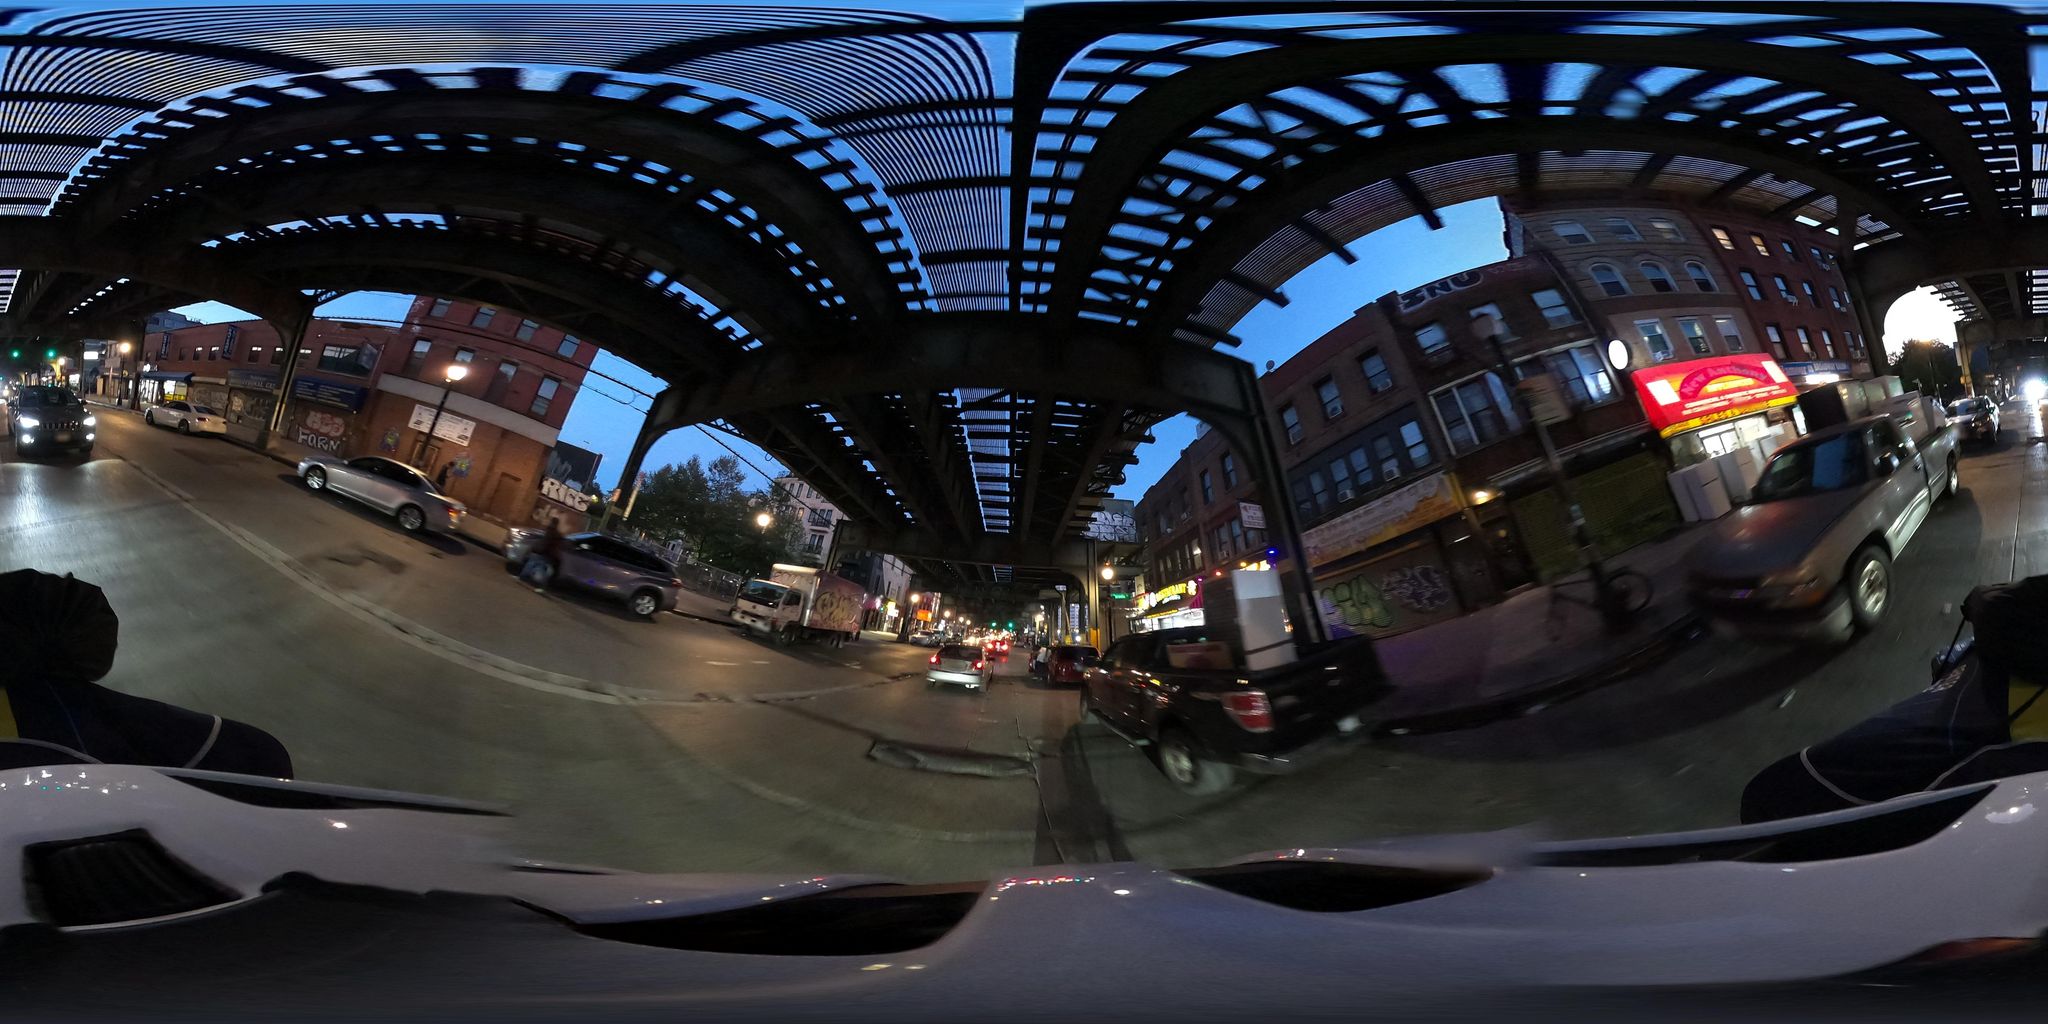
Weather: clear
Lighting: night
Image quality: slightly poor
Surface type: cycling surface
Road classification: residential
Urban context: urban centre
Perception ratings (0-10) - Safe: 3.67, Lively: 2.36, Beautiful: 7.54, Boring: 5.43, Depressing: 6.46, Wealthy: 0.7